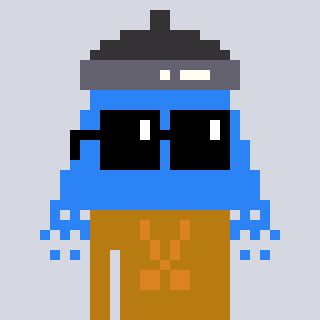
a pixel art character with square black sunglasses, a shower-shaped head and a gold-colored body on a cool background